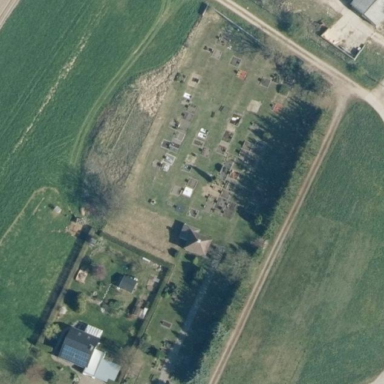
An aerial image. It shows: Cemetery.